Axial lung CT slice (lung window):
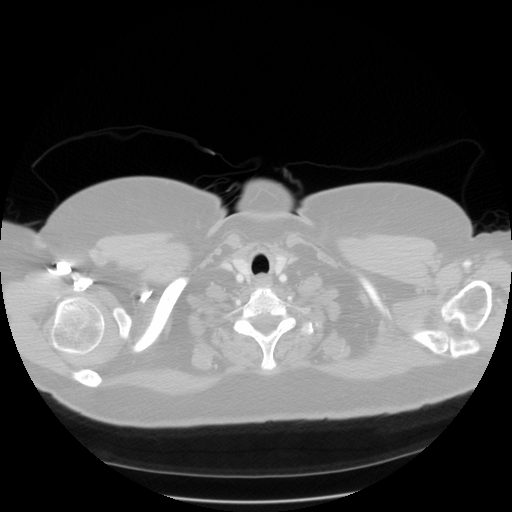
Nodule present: no